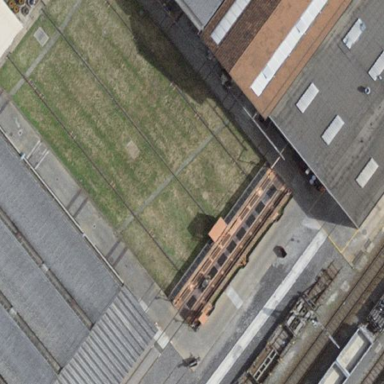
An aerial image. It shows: Traverser railway in service yard.